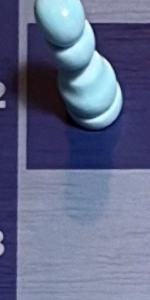
Label: Empty